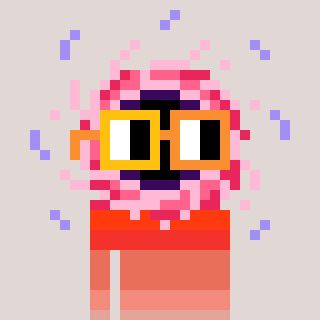
a pixel art character with square yellow and orange glasses, a blackhole-shaped head and a blue-colored body on a warm background